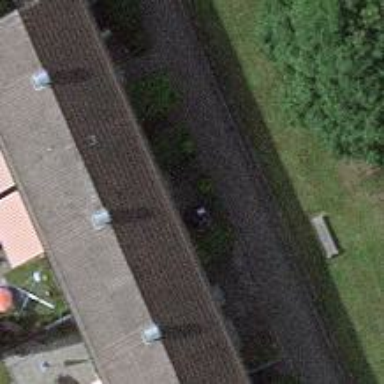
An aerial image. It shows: Gabled house with grey roof.